Aerial crown-view tile of a tropical tree (Barro Colorado Island, Panama), acquired 20250818:
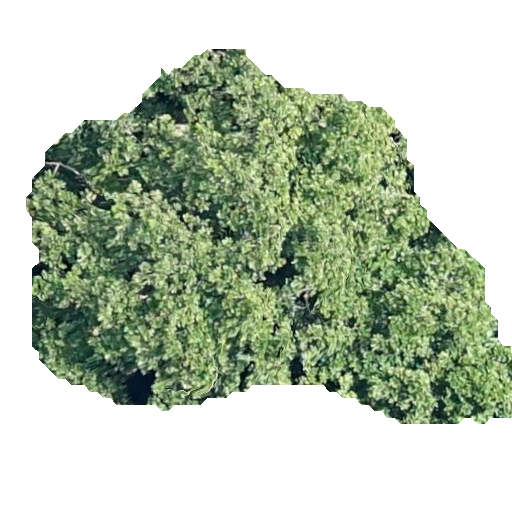
Species: Anacardium excelsum
GBIF accepted scientific name: Anacardium excelsum
Crown area: 183.684 m²